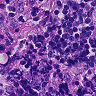
Metastatic tissue present: no